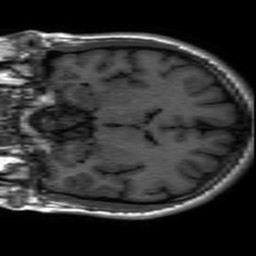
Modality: inplaneT1
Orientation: coronal
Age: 21
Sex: male
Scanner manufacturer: ge
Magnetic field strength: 3 T
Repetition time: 2.297 s
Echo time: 0.02273 s